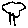
Label: tree